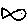
Label: fish